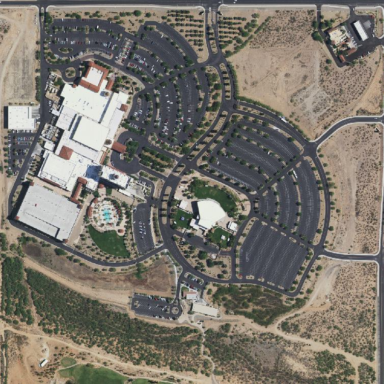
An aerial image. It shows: Casino.